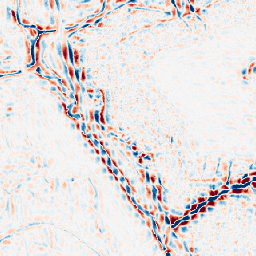
Category: wavelet
Decomposition family: wavelet_biorthogonal
Decomposition parameters: wavelet: bior4.4
level: 3
Upsampling method: nearest
Upsampling parameters: scale: 4
Upsampling scale: 4